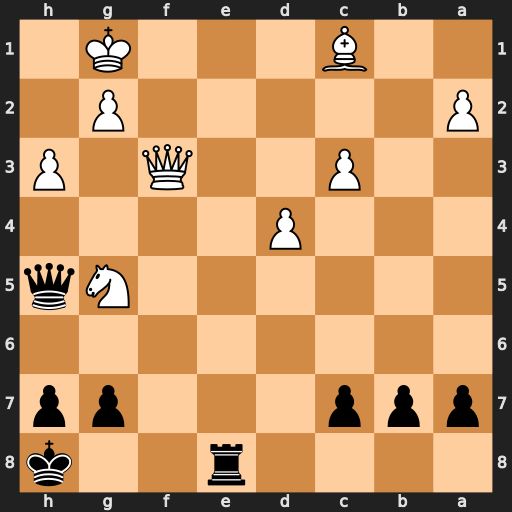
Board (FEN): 4r2k/ppp3pp/8/6Nq/3P4/2P2Q1P/P5P1/2B3K1
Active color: b
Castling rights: -
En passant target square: -
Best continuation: Re1+ Kf2 Qxf3+